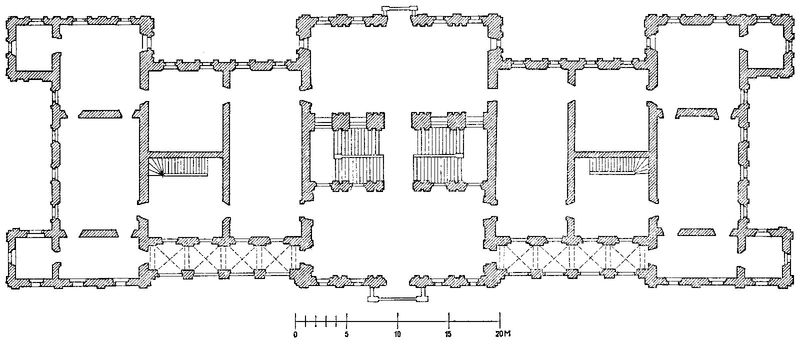
Titel: Krasinskipalast in Warschau
Künstler: Tilman van Gameren
Standort: Warschau, Krasinskipalast (EU - PL)
Schlagwörter: fenster, raum, tür, zeichnung, zimmer, gebäude, haus, schloss, architektur, türen, hof, saal, treppe, treppen, wohnung, symmetrie, stufen, halle, wände, eingang, erker, loggia, palast, symmetrisch, schraffur, bleistift, flur, räume, entwurf, villa, risalit, treppenhaus, aussen, plan, ausgang, herrenhaus, grundriss, massstab, bauplan, risalite, antichambre, chambre, palladio, geäude, skala, masstab, einteilung, meter, architekturplan, flure, diagramm, dreiflügelig, raumflucht, stiegenhaus, grundriss plan, m, größenangabe, raum#